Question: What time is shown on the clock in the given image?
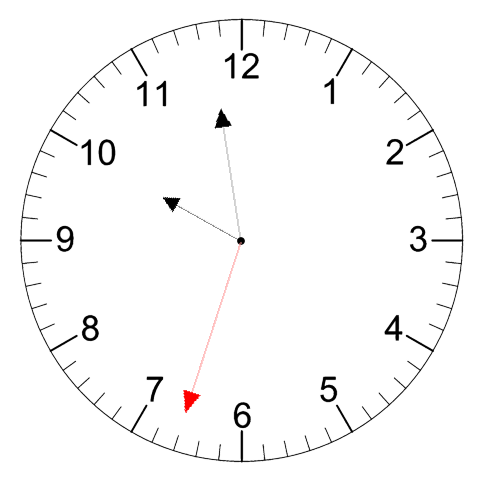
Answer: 09:58:33